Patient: sex F, age 34
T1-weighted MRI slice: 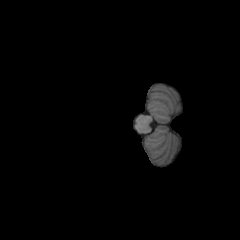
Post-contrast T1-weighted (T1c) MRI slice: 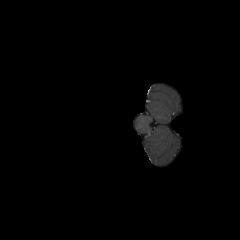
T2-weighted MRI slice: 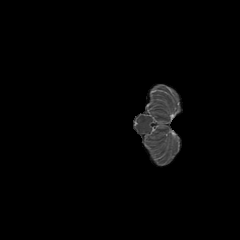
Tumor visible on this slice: no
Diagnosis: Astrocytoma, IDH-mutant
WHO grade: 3